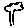
Label: tree